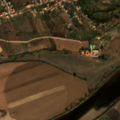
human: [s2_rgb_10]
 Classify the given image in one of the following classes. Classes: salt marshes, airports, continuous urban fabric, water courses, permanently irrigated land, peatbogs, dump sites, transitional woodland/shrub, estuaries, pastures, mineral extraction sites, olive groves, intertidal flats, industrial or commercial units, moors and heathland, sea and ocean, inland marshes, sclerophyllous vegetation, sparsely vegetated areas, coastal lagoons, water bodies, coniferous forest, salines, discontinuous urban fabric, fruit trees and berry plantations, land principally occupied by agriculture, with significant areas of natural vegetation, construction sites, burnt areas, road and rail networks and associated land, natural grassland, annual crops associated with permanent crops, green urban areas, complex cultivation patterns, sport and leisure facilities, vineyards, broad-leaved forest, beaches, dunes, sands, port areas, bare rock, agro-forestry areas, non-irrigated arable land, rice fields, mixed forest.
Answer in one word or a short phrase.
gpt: discontinuous urban fabric, permanently irrigated land, olive groves, complex cultivation patterns, water courses